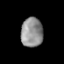
Tissue: prostate
Cell type: T cells
Senescence score: 0.3187
Nuclear area (px): 632
Mean DAPI intensity: 143.46